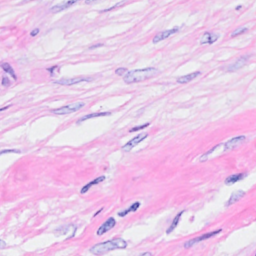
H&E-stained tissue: Breast